Question: At First, I load home page and all images load and it is OK.
but when clicked on link and called another action (view action) it's images don't load.
it is my Images path and view.ctp file :

And it is view action :
'''
public function view($id = NULL)
{
$this->layout= false;
$post = $this->Post->read(NULL, $id);
if(isset($this->params['requested'])){
return $post;
}
$this->set('post',$post);
}
'''
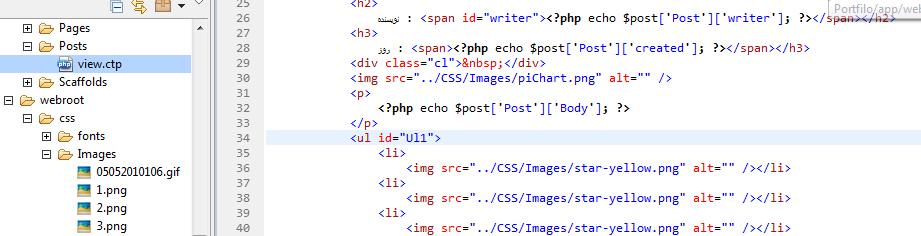
Answer: You have a lack of understanding of the relative and absolute paths used in URLs or in general file systems.
Let me start somewhere else:
1. Do not place images in you CSS folder. The css folder which is already present in lower case in the default cakephp baked app is used to store CSS files. Nothing more and nothing less. Images belong in the "img" folder in the webroot directory.
2. You should always use either complete lower case for urls and the directories and files in the webroot either it is cake or not. This is because most of the good webhosting operating systems like Debian are based on linux which makes a difference in upper and lowercase writing. The one and only OS which does not do this is Windows (as far as i know). I know you are coding on Windows this is why all you messed up code works now, but if you put it up somewhere it is usually a Linux based server you are dealing with and you can rewrite half of your appliation views.
3. Ross solution is the right with the exception that it conflicts with the first point of this list where it says to put images in the "img" directory. You should always use CakePHPs build-in solution for paths. In this way you make sure that the app does not collapse at any point even if you may put it in a subdirectory or you host it on some stupid system like those from some german hosters...no names here.
To you problem:
There are some things you need to know about paths.
There are absolute paths. Those are providing information from the root of your filesystem to the point you want to be:
e.g.: (Linux)
(Windows)
To make this easier to handle while you are deeep in your filesystem or in an enviroment where you maybe do not even know your absolute path relative paths were "invented".
Let's say you are in the directory specified above and you want to access or include the "Config/core.php" of your application:
../Config/core.php (Linux)
..\Config\core.php (Windows - nothing special here except for the slashes to be backslashes)
What this basicly does is: going back to the parent directory of "webroot" which is in this case "/var/www/somefolder/someapp/" (Linux) and for windows "C:\www\somefolder\someapp". From there we are going forward again to the "Config" folder and accessing the core.php afterwards.
This schema applies to urls as well.
E.g. . Normally the server would search for a folder "pages" in the webroot of your hosting. In there it would search for a folder "imprint". Afterwards, based on your server config, it would search in that folder for an "index.html" or "index.php" or some other file your adviced the server to use as an index file. Or it could just output the content of the folder.
With the .htaccess file in your "[application]/webroot/" folder this behavior gets redirected to the index.php file of CakePHP. Cake is analyzing the url and checks if there are any valid controller actions or routes for it and afterwards run the appropriate code for it.
But! this rule applies not on actual files or folders in the webroot directory. (Take a look at the htaccess file in the webroot folder and google for the commands used in there). This is why css files can be delivered without any problems if you are using the right syntax.
Since CakePHP uses the folder url syntax for its urls giving relative urls is a problem because they are only right for one specific page most of the time.
E.g. for would go back to webroot and show the specific picture, because the url to use would be "webroot/img/blabla.gif". But in the same application the path would end up in "webroot/products/img/blabla.gif" which is not an actual file, cakephp would try to process it and it would fail because the url is not valid.
I hope this helps out.
Checkout those paths a little more. Understanding those is essential for programming and it helped me a lot back then ;)
Greetings
func0der